Question: In my android application I have one <URL>. This library project include 'jackson-mini-1.9.10.jar'
And I am using <URL> Map that include following jars
1. arcgis-android-api.jar
2. jackson-core-lgpl-1.9.5.jar
3. jackson-mapper-lgpl-1.9.5.jar
4. jcifs-1.3.17.jar
Now as library projects have different jackson jar I am getting following exception
'Conversion to Dalvik format failed: Unable to execute dex: Multiple dex files define Lorg/codehaus/jackson/Base64Variant;'
As jar are not same so I can not remove any jar. Please suggest if we can set any priority.
see below images
1. Android app with ESRI map:-

1. microsoftSyncFrameworkToolkit library project:-
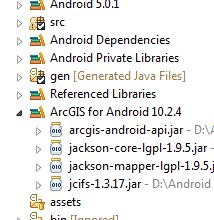
Answer: I resolved this error by configuring build path of library project. I unchecked 'private Library' refer following screen shots